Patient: sex M, age 55
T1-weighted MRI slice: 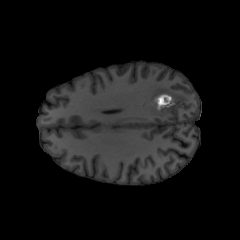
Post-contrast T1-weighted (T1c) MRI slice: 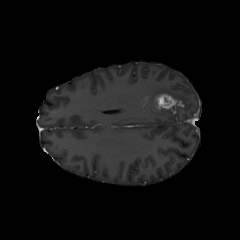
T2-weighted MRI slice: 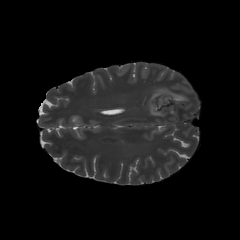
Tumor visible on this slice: yes
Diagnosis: Glioblastoma, IDH-wildtype
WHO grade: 4